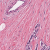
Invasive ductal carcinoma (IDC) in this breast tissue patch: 1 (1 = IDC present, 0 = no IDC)